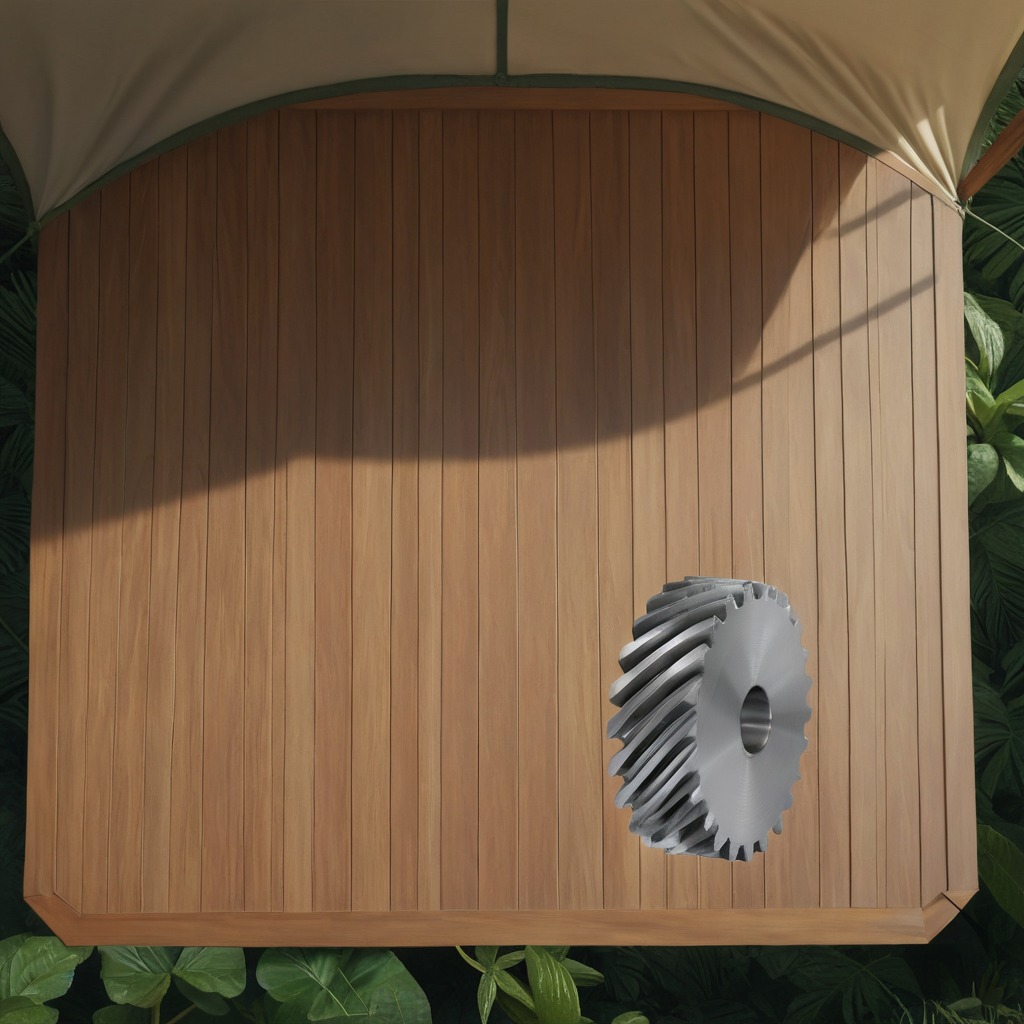
A steel gear with teeth is lying on the wooden table.